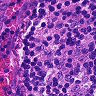
Metastatic tissue present: no